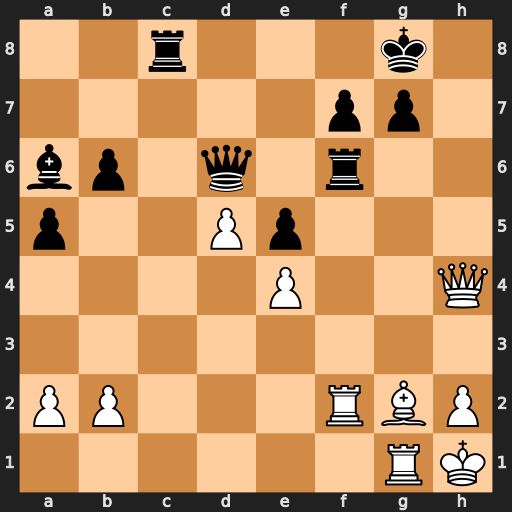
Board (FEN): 2r3k1/5pp1/bp1q1r2/p2Pp3/4P2Q/8/PP3RBP/6RK
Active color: w
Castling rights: -
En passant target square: -
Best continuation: Rxf6 Qxf6 Qxf6